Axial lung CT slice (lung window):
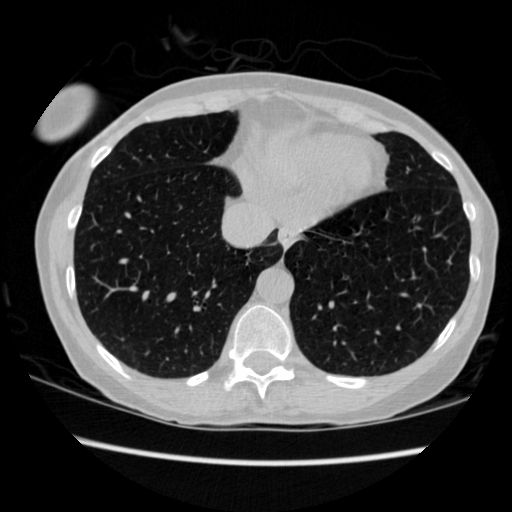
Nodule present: no